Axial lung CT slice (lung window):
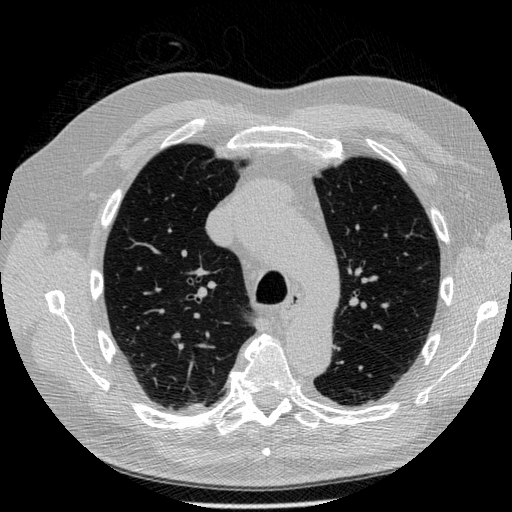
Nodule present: no